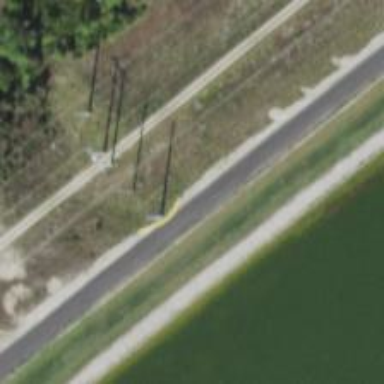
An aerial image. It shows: Power pole.